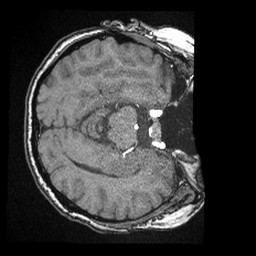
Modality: angio
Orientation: axial
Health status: ill
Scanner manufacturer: siemens
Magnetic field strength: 1.5 T
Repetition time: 0.026 s
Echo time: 0.007 s